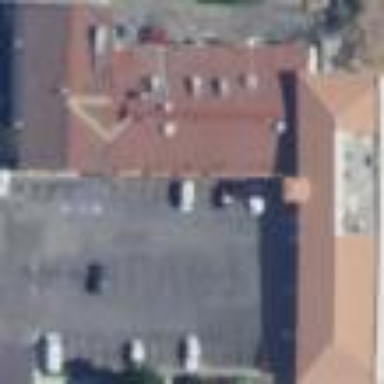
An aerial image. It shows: Retail building.